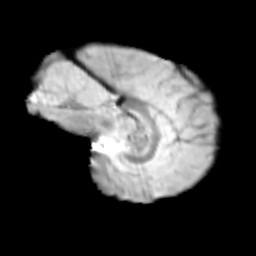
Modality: T2w
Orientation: sagittal
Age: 12
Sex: male
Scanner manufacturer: siemens
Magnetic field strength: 3 T
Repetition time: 3.8 s
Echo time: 0.07 s